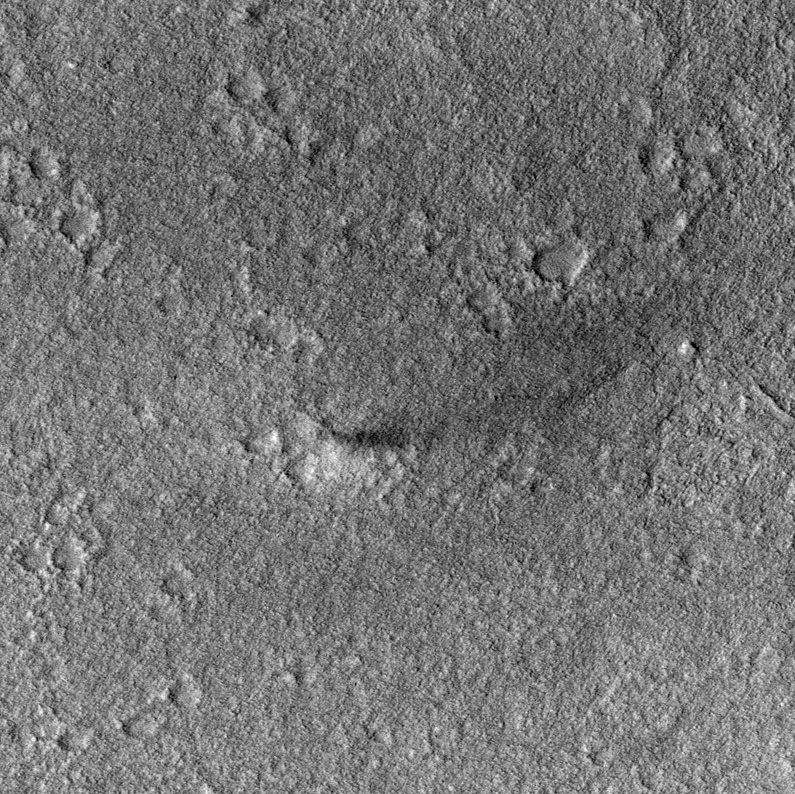
Label: dustdevil